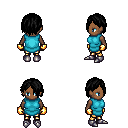
a pixel art fantasy rpg character, female body template, human, dark skin, teal tunic, gold greaves, black bangs hairstyle, gold gloves, metal boots, four views (front, back, left, right), 2x2 character sprite sheet, small pixel art, hard edges, no anti-aliasing